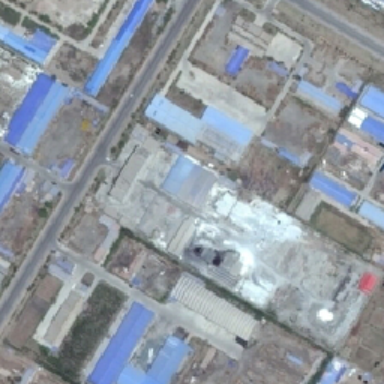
Industrial areas are surrounded by roads .